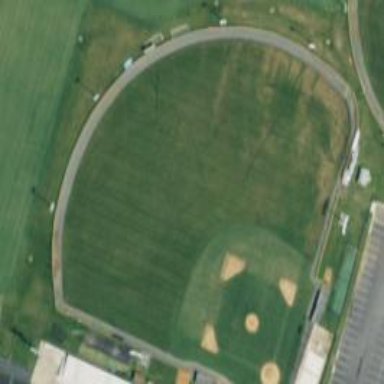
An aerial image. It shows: Baseball/softball pitch for leisure sports.